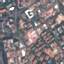
Land use / land cover: Residential